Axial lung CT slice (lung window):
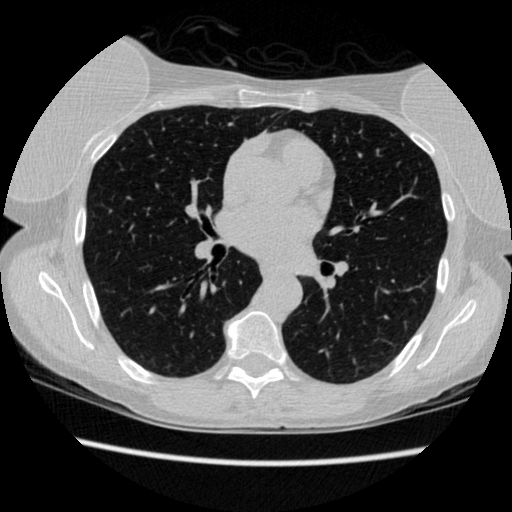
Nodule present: no